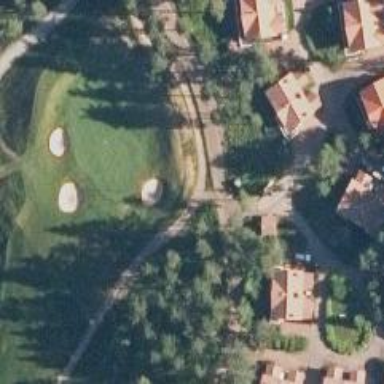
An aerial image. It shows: Path for both roads and golfers.